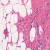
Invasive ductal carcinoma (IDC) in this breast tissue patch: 0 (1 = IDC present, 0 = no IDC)